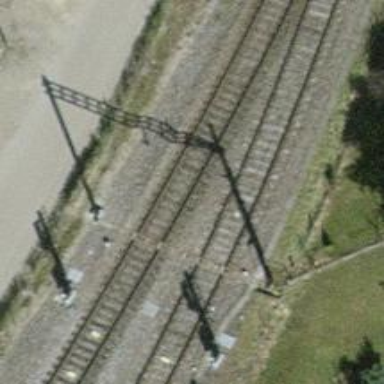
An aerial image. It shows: Single-track railway siding with electrified contact lines.